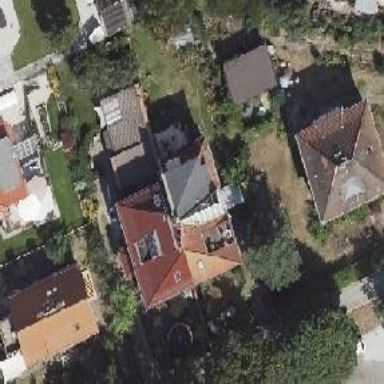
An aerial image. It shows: Semidetached house with pyramidal roof shape.